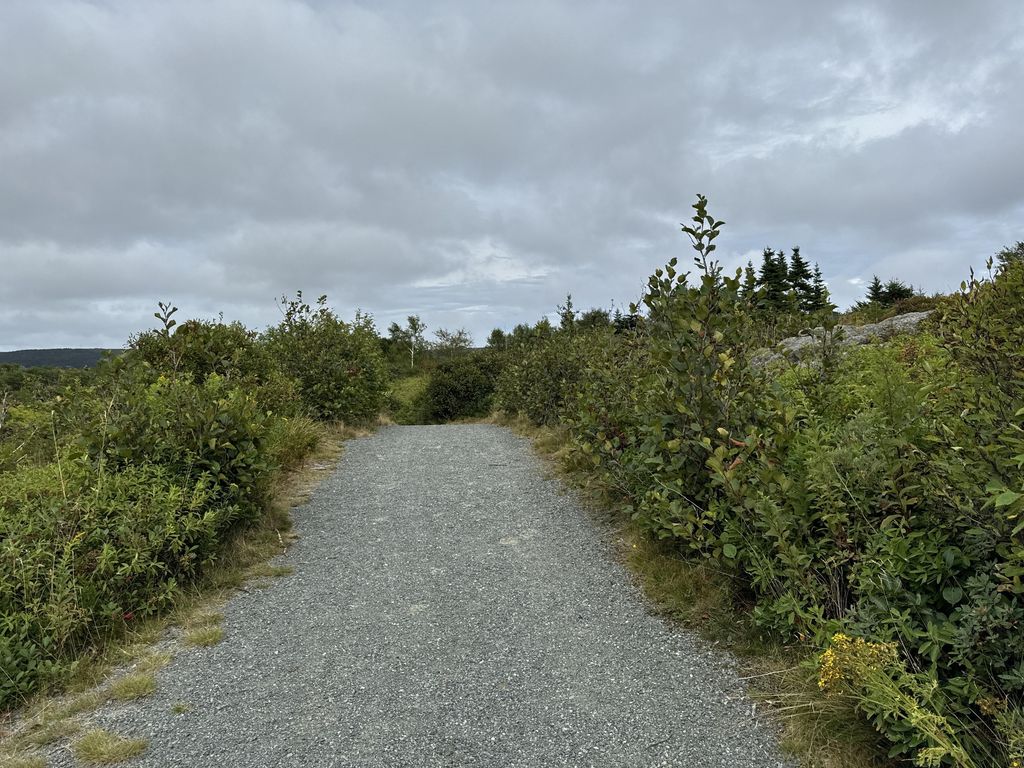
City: st_johns